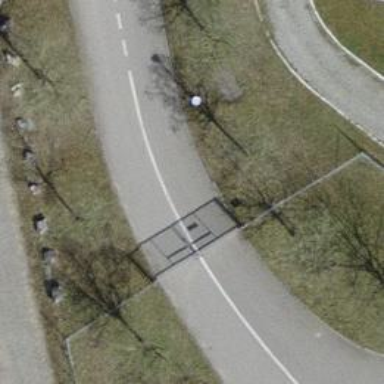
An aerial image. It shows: Gate.